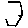
Label: hexagon